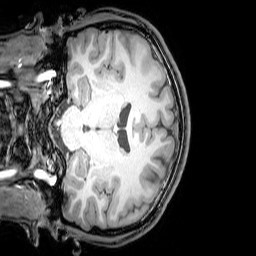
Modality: T1w
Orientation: coronal
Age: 22
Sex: male
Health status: healthy
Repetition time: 0.081 s
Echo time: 0.037 s